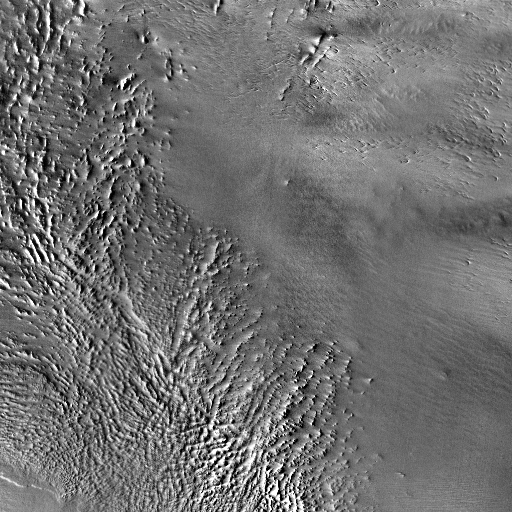
Crater classes present: Background